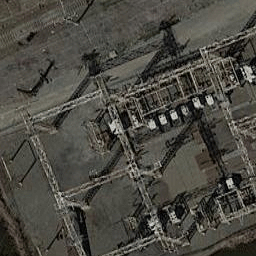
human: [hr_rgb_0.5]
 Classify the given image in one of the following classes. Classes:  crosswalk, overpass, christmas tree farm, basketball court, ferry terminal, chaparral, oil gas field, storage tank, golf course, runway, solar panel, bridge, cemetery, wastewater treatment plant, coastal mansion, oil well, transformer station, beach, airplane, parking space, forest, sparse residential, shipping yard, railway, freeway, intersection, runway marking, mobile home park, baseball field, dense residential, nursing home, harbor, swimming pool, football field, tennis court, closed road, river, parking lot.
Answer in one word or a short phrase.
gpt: transformer station